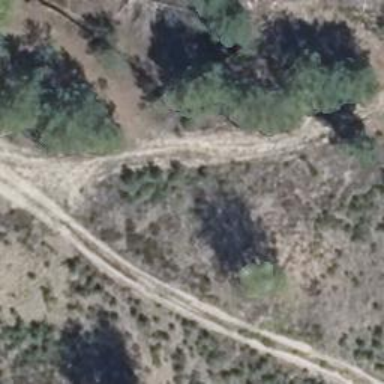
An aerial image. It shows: Track road with grade3 tracktype.